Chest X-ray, PA view. Patient: 39 years old, sex M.
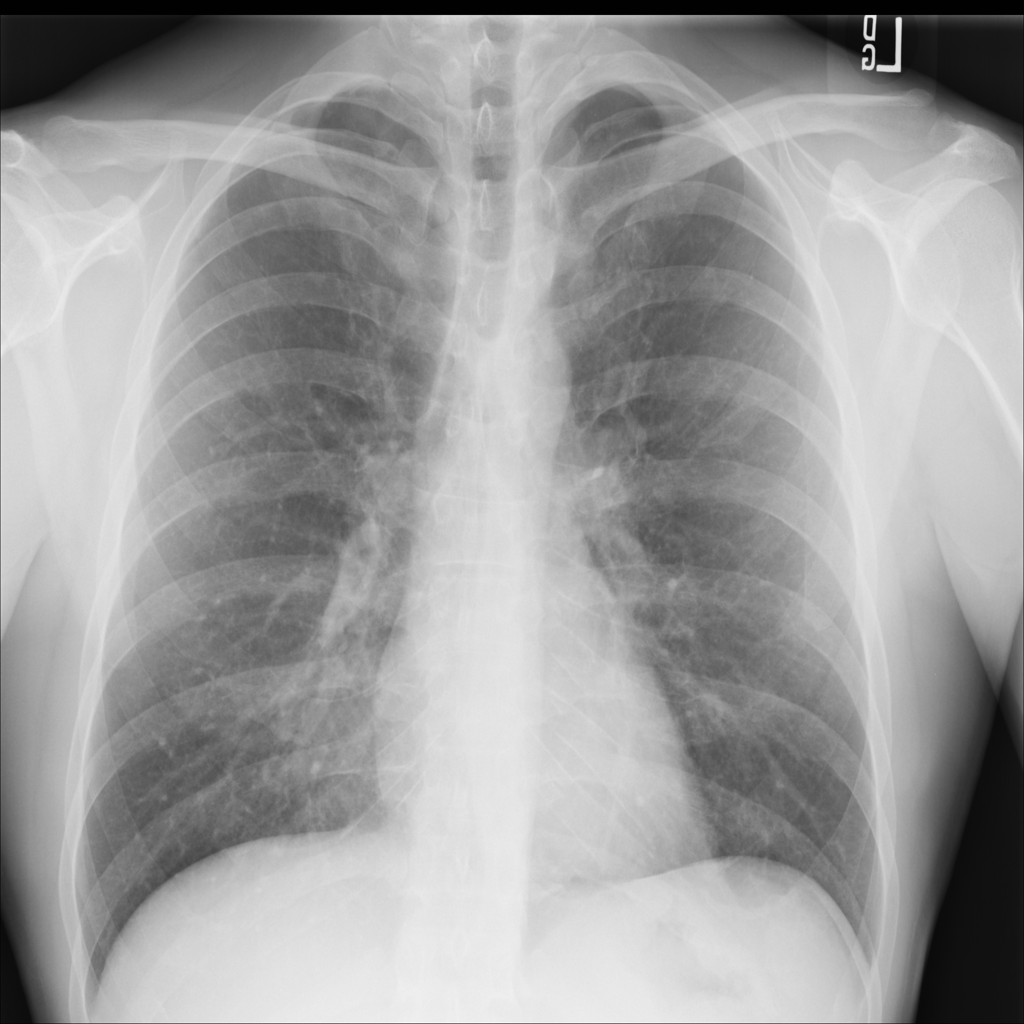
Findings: Consolidation